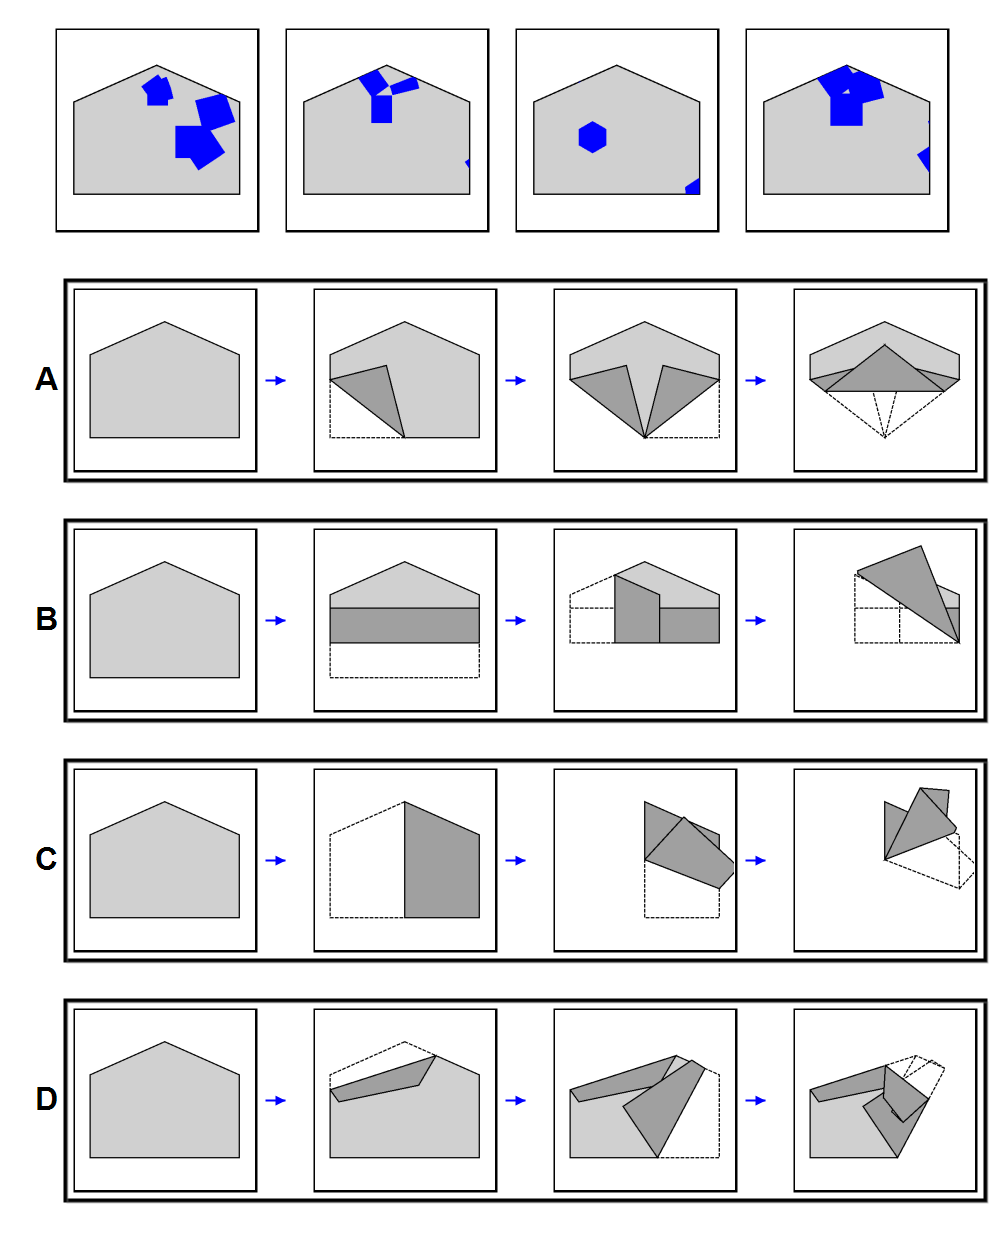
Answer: D